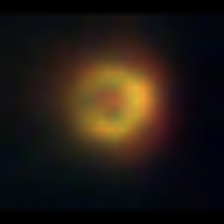
Taxon: NanoPlankton
Group: Other